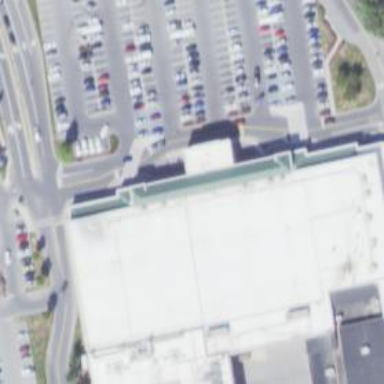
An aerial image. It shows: Supermarket.